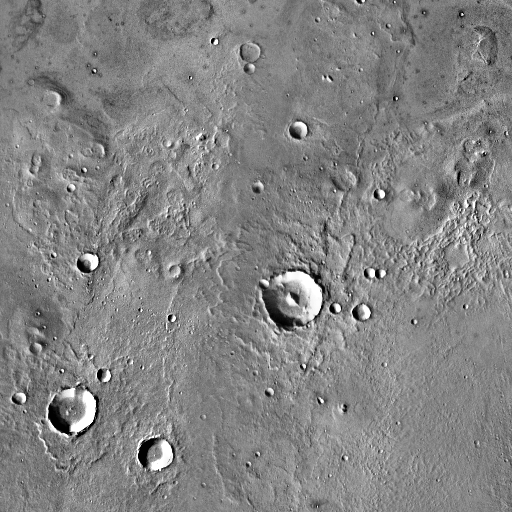
Crater classes present: Background, Other, Layered, Buried, Secondary